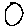
Label: circle